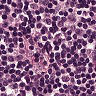
Metastatic tissue present: no